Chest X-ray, PA view. Patient: 38 years old, sex F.
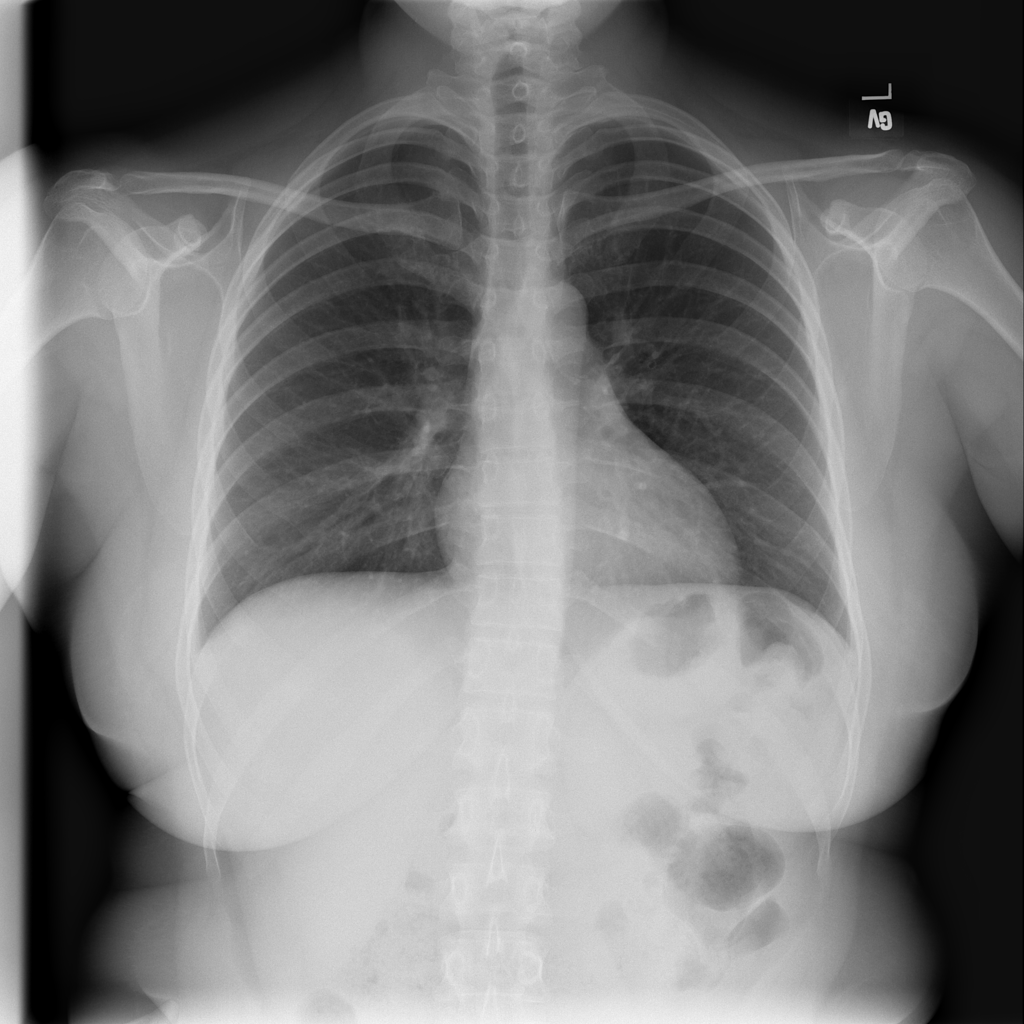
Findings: No Finding